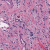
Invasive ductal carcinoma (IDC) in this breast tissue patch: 0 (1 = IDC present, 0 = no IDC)